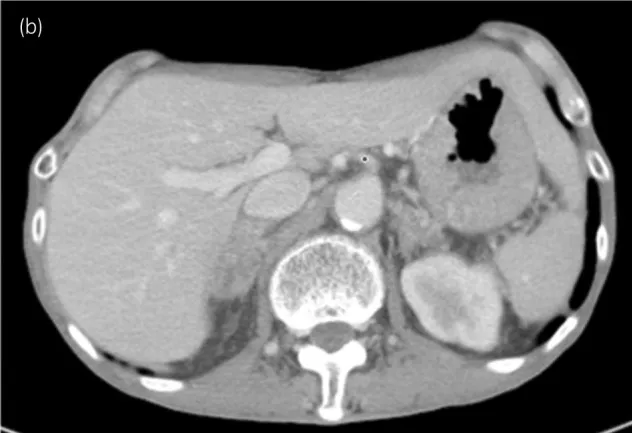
CT image 4 months after treatment. , both adrenal glands.
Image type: radiology (ct)